Question: - - 'installchocolateyservice'- - - 'git branch'
---

'''
C:\chocolatey-1>git pull origin installchocolateyservice
remote: Reusing existing pack: 4611, done.
remote: Counting objects: 25, done.
remote: Compressing objects: 100% (25/25), done.
rRemote: Total 4636 (delta 11), reused 0 (delta 0)eceiving objects: 100% (4636/4
Receiving objects: 100% (4636/4636), 21.86 MiB | 276.00 KiB/s, done.
Resolving deltas: 100% (2792/2792), done.
From github.com:030/chocolatey-1
* branch installchocolateyservice -> FETCH_HEAD
* [new branch] installchocolateyservice -> origin/installchocolateyservice
'''
'''
C:\chocolatey-1>git push origin installchocolateyservice
error: src refspec installchocolateyservice does not match any.
error: failed to push some refs to 'git@github.com:030/chocolatey-1.git'
'''
'''
C:\chocolatey-1>git push origin master
Everything up-to-date
'''
'''
C:\chocolatey-1>git branch
* master
C:\chocolatey-1>
'''
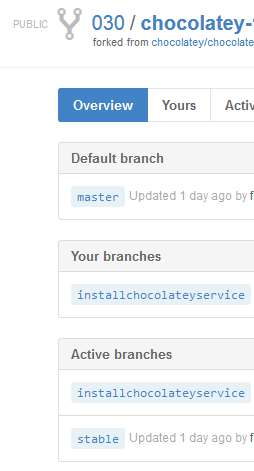
Answer: This command
'''
git branch
* master
'''
doesn't show your new branch because it doesn't exist as a local branch yet, only as a remote-tracking branch. You'll be able to see it if you pass the '--remotes'/'-r' or the '--all'/'-a' option,
'''
git branch -a
* master
remotes/origin/HEAD -> origin/master
remotes/origin/installchocolateyservice
remotes/origin/master
'''
## Creating local branches from remote branches
If you wanted to create a local version of the branch, the correct way to do it would have been to use 'git fetch' followed by a checkout, not 'git pull', because 'git pull' is a fetch followed by a merge into your current branch.
So the proper command sequence is
'''
git fetch origin
git checkout -b installchocolateyservice origin/installchocolateyservice
'''
Note that if you checkout a non-existent local branch 'X', and there is a remote-tracking branch called 'origin/X', then a new local branch 'X' will be created from 'origin/X' and set up to track it by default. So, in other words, instead of using the above commands, you can also do
'''
git fetch origin
git checkout installchocolateyservice
'''
Now that you have a proper local branch, you should be able to push to the remote one:
'''
git push origin HEAD
# Or
git push origin installchocolateyservice
'''